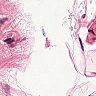
Metastatic tissue present: no